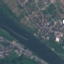
Land use / land cover class: River